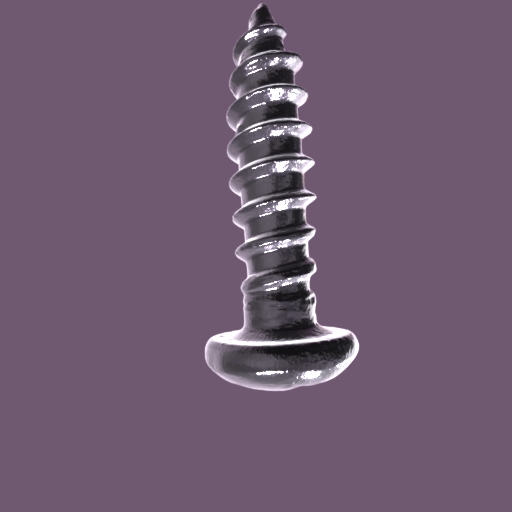
Label: screw